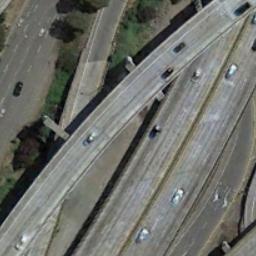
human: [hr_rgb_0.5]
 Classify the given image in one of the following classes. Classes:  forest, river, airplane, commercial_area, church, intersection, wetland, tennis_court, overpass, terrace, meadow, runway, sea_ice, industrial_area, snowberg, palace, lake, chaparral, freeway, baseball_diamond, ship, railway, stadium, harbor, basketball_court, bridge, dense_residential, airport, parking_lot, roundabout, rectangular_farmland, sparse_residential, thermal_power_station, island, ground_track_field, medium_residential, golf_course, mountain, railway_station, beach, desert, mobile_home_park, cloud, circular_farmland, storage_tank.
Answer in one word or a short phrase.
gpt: overpass